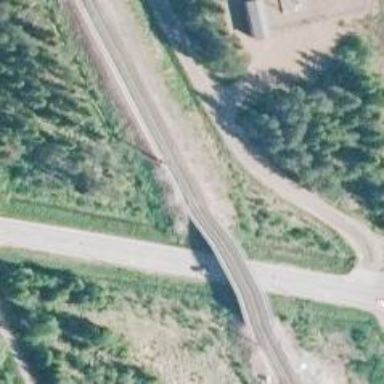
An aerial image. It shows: Bridge carrying railway with continuous electrified contact lines.